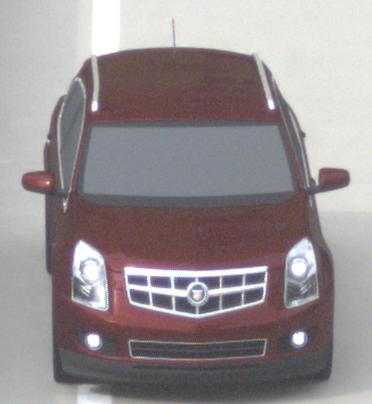
Make: Cadillac
Model: SRX 3.0 V6
Detailed model: SRX (II)
Model produced from: 2010/12
Model produced until: 2012/01
Doors: 5
Color: red
Road condition: dry road
Daytime: morning or afternoon
Contrast: low contrast